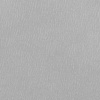
Atmospheric dust classification: dusty